Question: I have a PDF "student record" that we need to print the values on. Because of this, all values must be printed where they are listed on the pdf and I can't just put everything in a list format. I have attached a screenshot of the bottom lefthand corner of the PDF as an example.

Obviously, grouping wouldn't allow me to print out different values of the same record like this. It probably wouldn't allow me top specify which record goes on which line exactly either.
Is it possible to make a formula field that pulls the correct record for each line?
For example, dragging the "Student.Relationship.FirstName" field always lists whatever 'first' relationship is on their record.
Can I make a formula that specifies that will pull the second relationship record instead of defaulting to the first?
Can I make a formula that can specify "student.relationship.firstname" WHERE student.relationship.type = "father"?
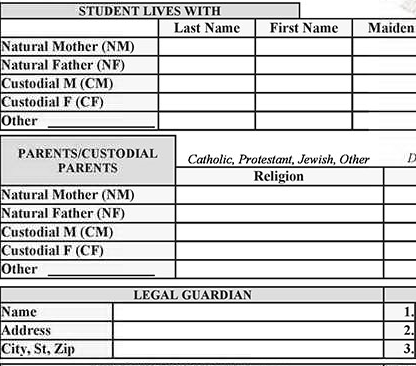
Answer: 'SUBREPORTS..' I think that is what you need. Create a grouping on STUDENT, add Extra sections for the same group and on each section insert a different Subreport that has details as required.
Pass the Student ID as the sub-report link.